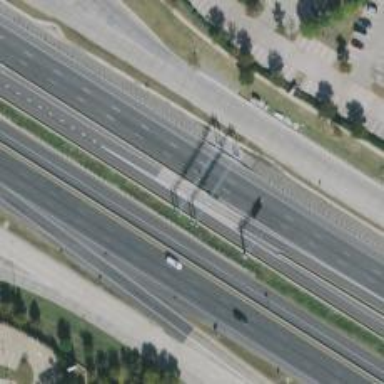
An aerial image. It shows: Toll gantry on the road.